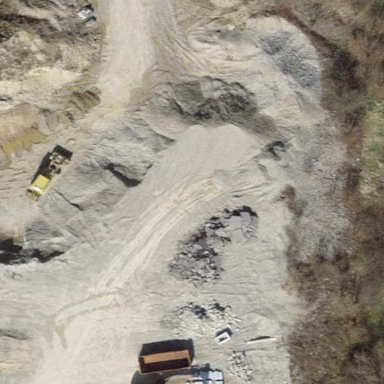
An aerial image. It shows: Quarry area.